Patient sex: M
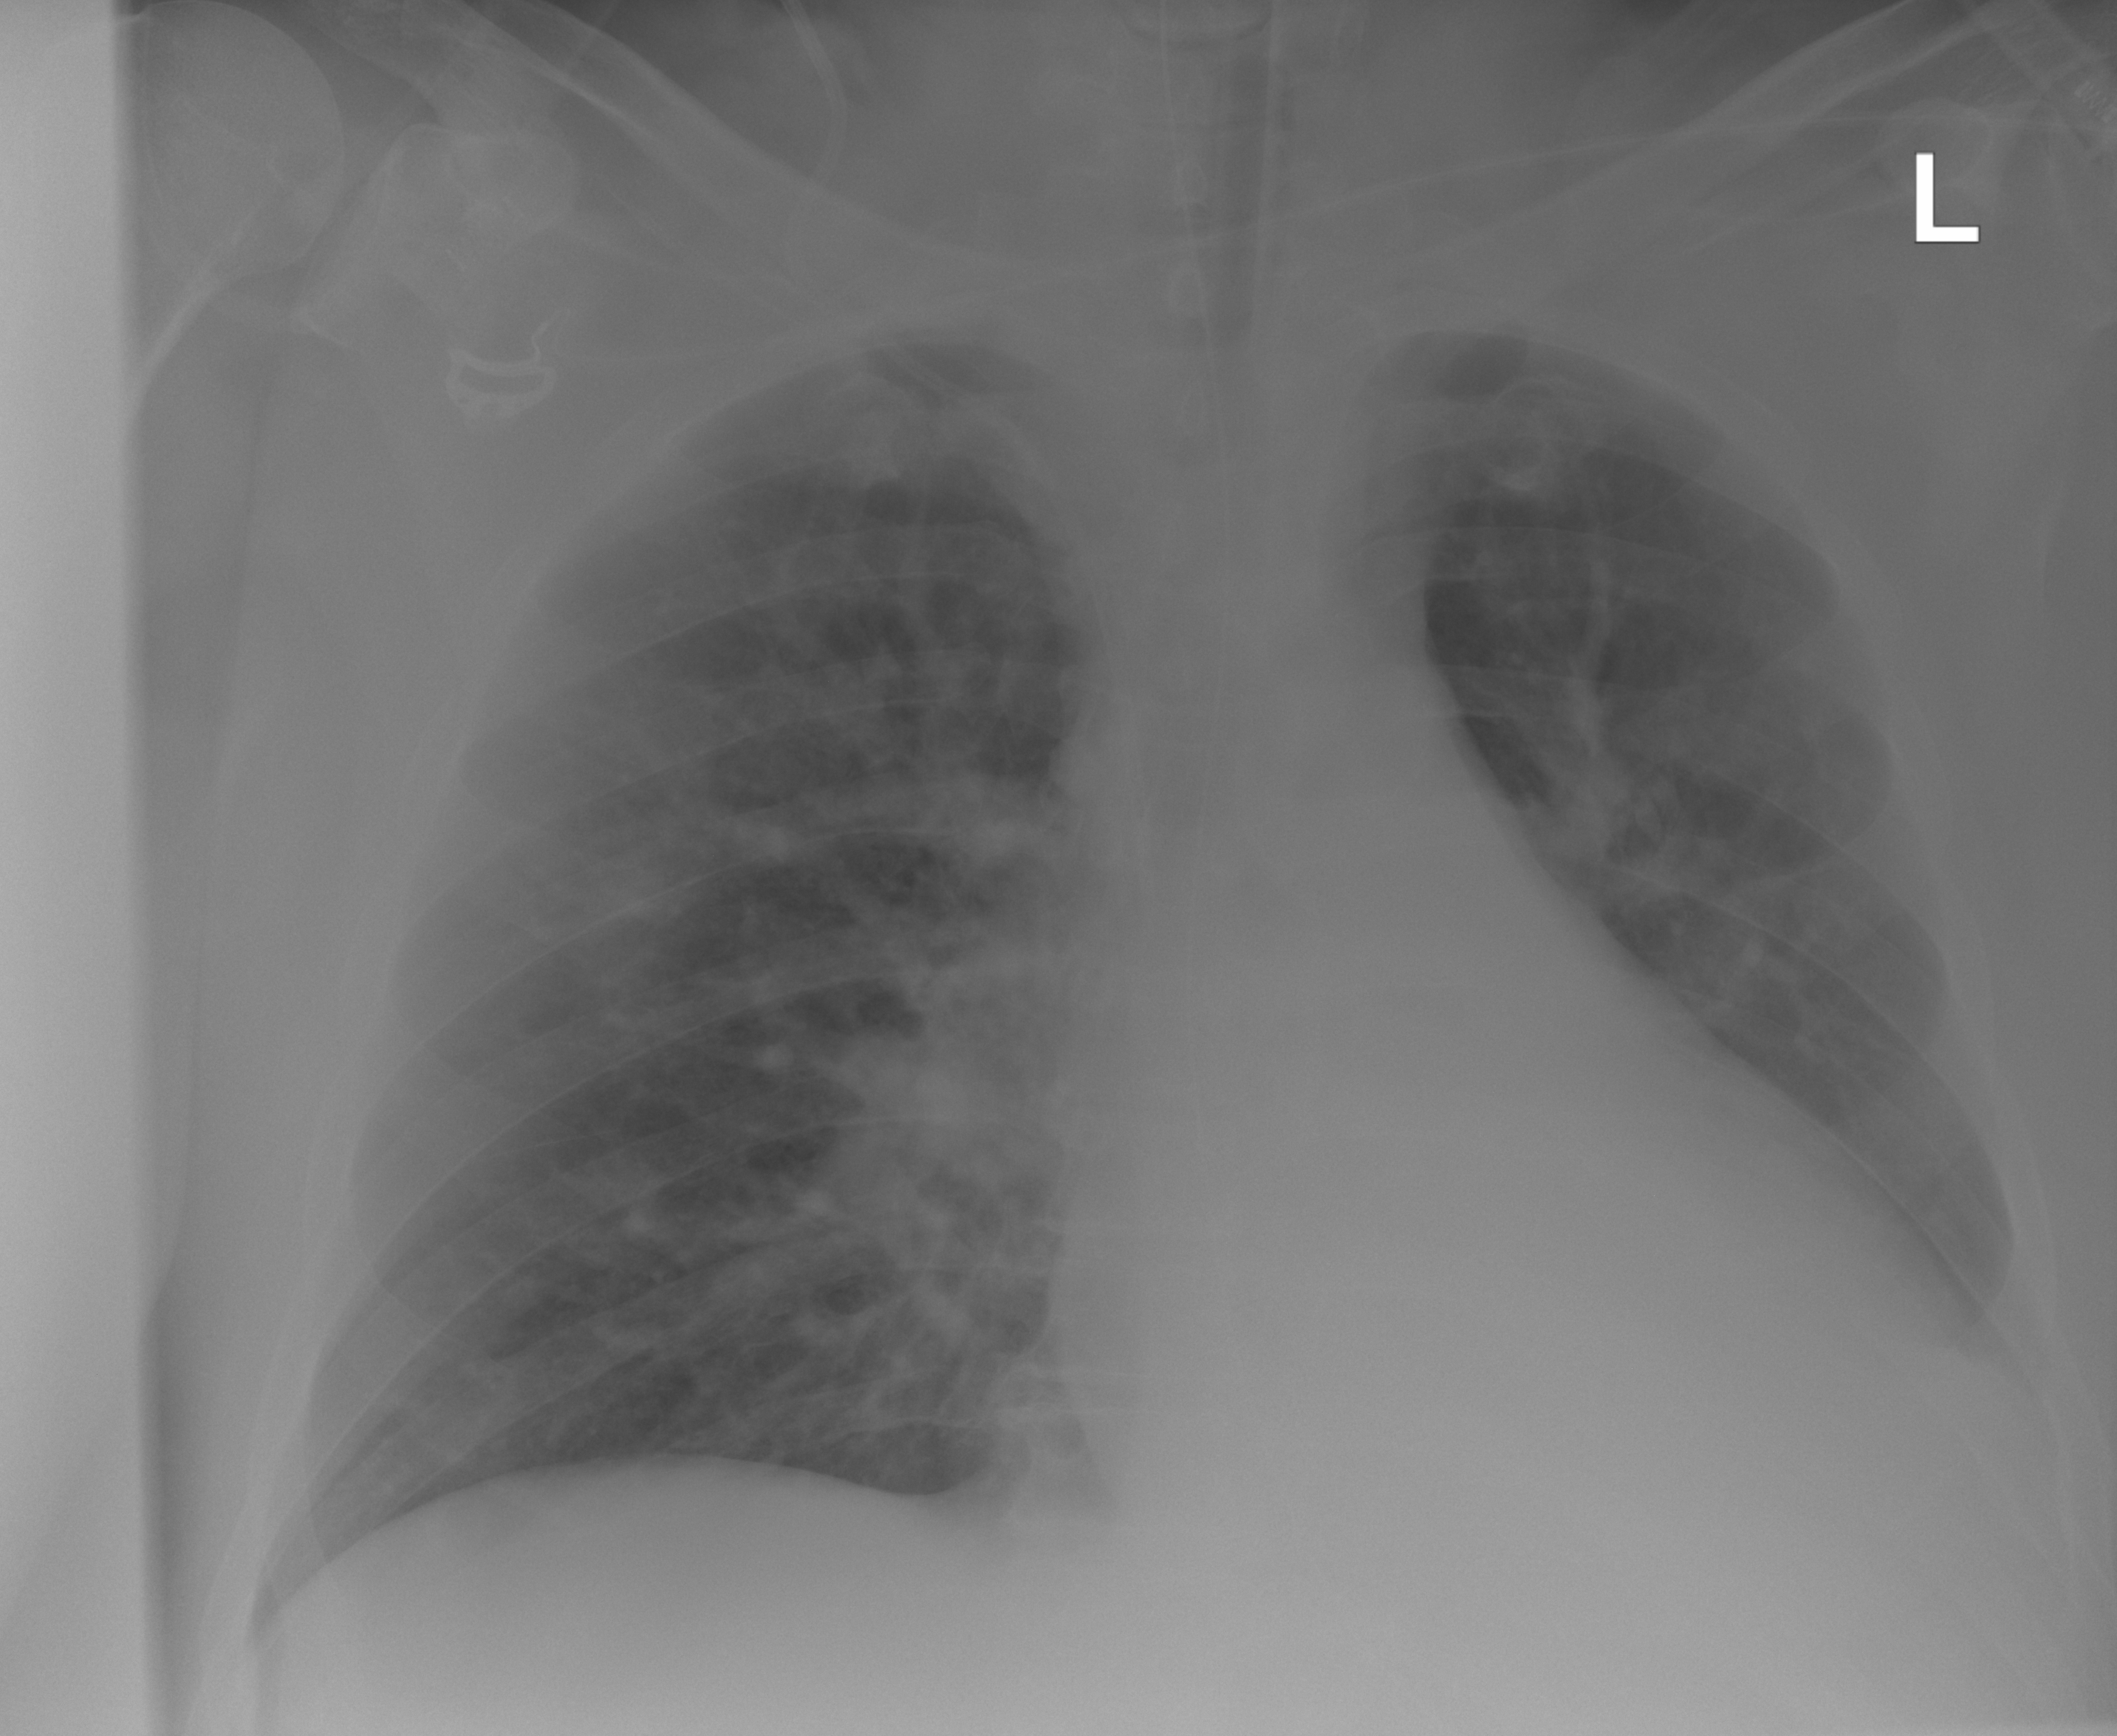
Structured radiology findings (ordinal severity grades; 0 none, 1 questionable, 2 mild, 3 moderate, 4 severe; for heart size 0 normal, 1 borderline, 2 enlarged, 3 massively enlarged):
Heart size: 2
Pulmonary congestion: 2
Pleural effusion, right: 0
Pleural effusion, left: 2
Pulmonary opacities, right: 0
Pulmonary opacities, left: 0
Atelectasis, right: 0
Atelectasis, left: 2